Current action and preconditions to check: trajectory_clear

Your task: For each precondition in the list above, predict whether it will hold at this action.

Consider the current scene as observed from the mobile robot's camera, and analyze the predicted future states of all dynamic agents (e.g., people, animals, vehicles, or any moving entities) within the NEXT SECOND.

IMPORTANT: Only answer "very likely" if you are absolutely certain—based on strong, clear evidence—that a dynamic agent will violate the precondition in the predicted future state. Do NOT answer "very likely" for unlikely, ambiguous, or low-probability risks.

Ask yourself for each precondition: Is there a high probability, with clear and convincing evidence, that the predicted future states of any dynamic agent will interfere with the predicted future state of the currently executing action within the NEXT SECOND, causing that precondition to fail?

Assess the risk level based on these predictions. Use "likely" or "very likely" if motions create a clear risk of interference.

Use "neutral" or "improbable" if agents are nearby but their predicted paths are clearly diverging or non-conflicting.

Failure Risk Categories: "very improbable", "improbable", "neutral", "likely", "very likely"

Answer Format: Output ONLY the probability_of_failure value from these categories: "very improbable", "improbable", "neutral", "likely", "very likely"

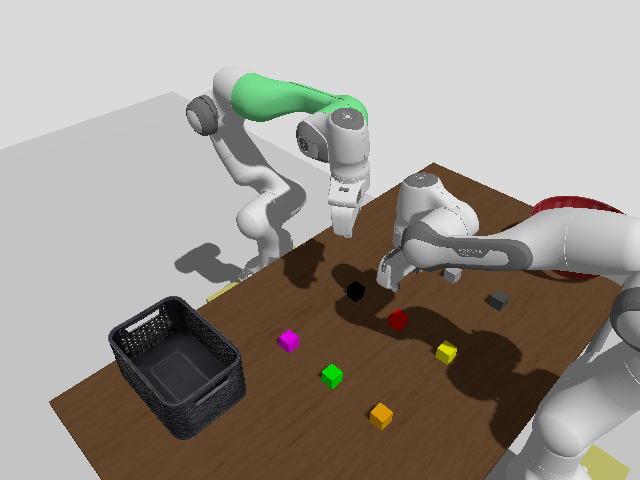

Answer: neutral